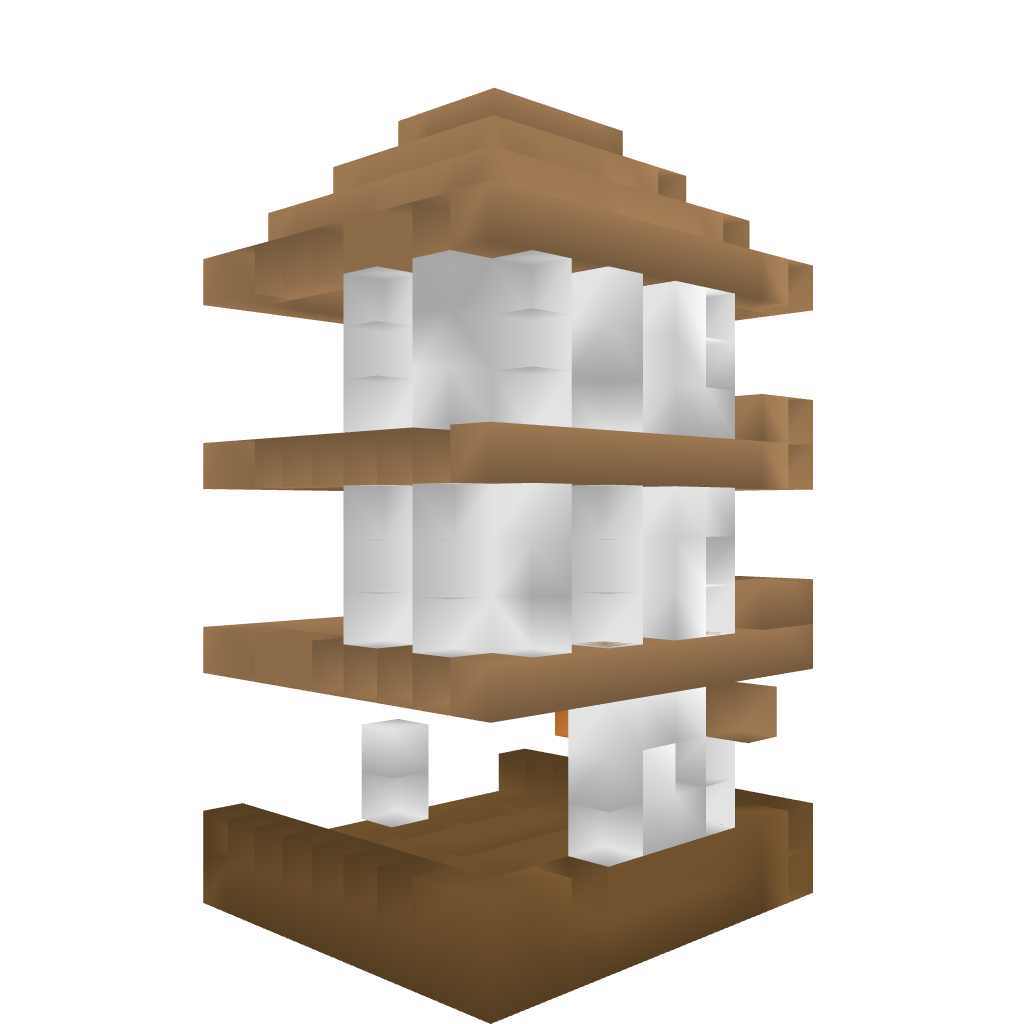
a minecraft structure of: luxury apartment bad low quality